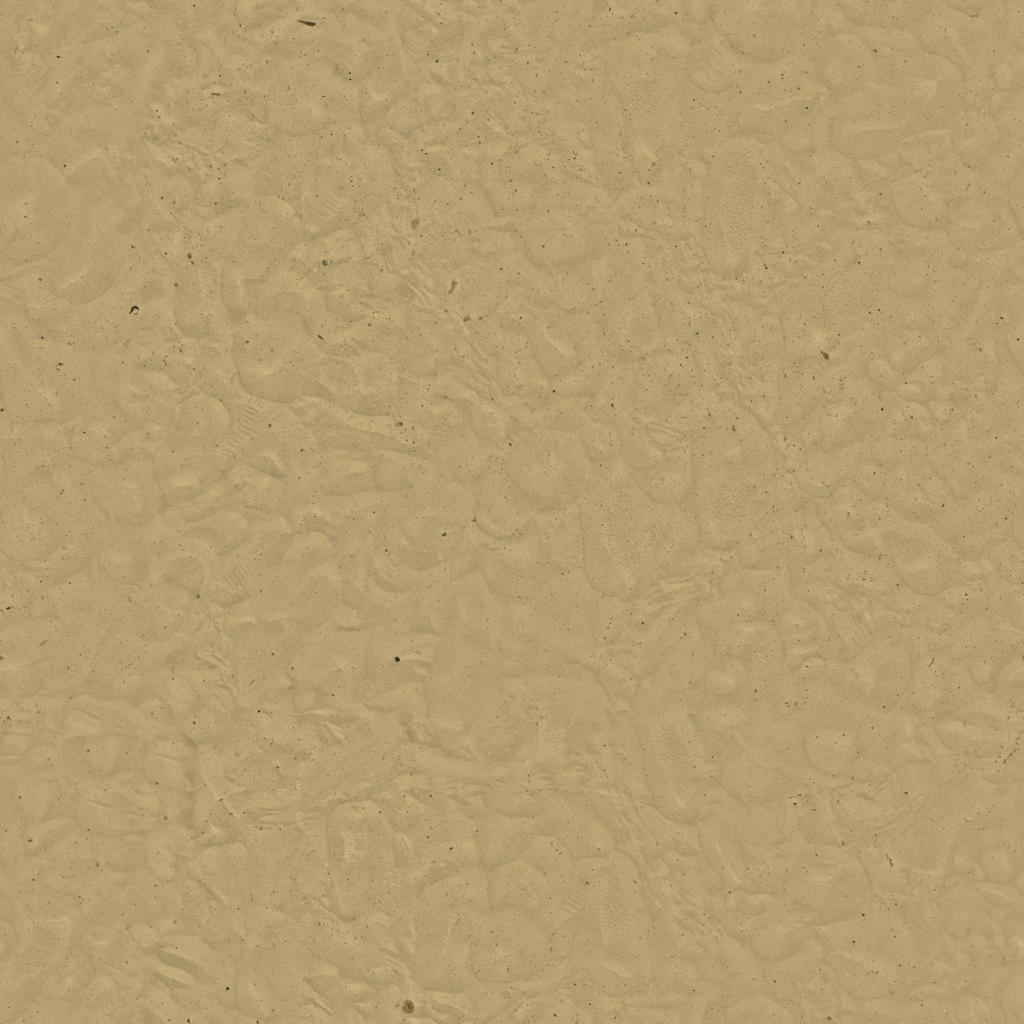
Texture map type: Color